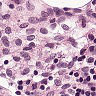
Metastatic tissue present: no